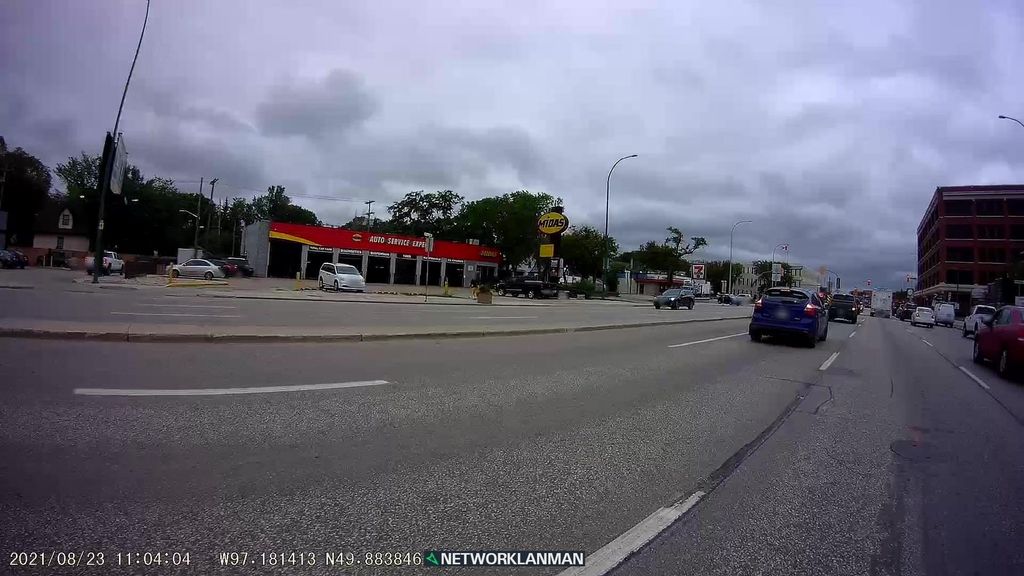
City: winnipeg